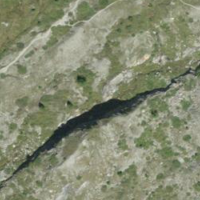
EUNIS habitat code: 48
Species observed at this site:
Pyrrhocorax graculus